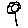
Label: flower